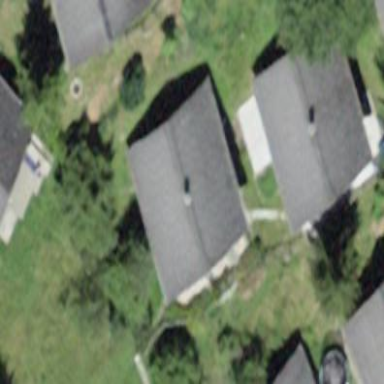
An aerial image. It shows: Detached building.